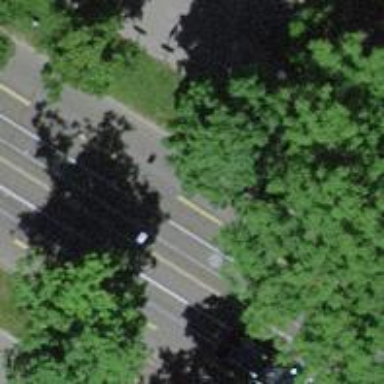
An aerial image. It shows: Avenue of trees.